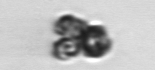
Label: Corymbellus